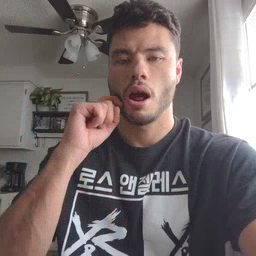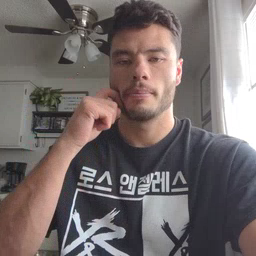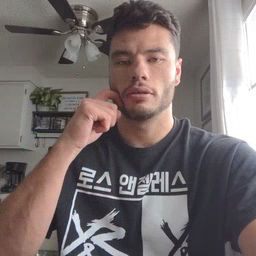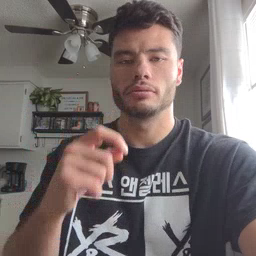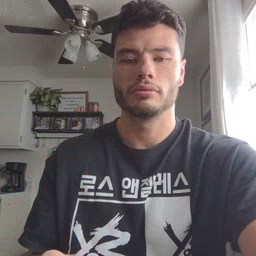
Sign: apple